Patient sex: M
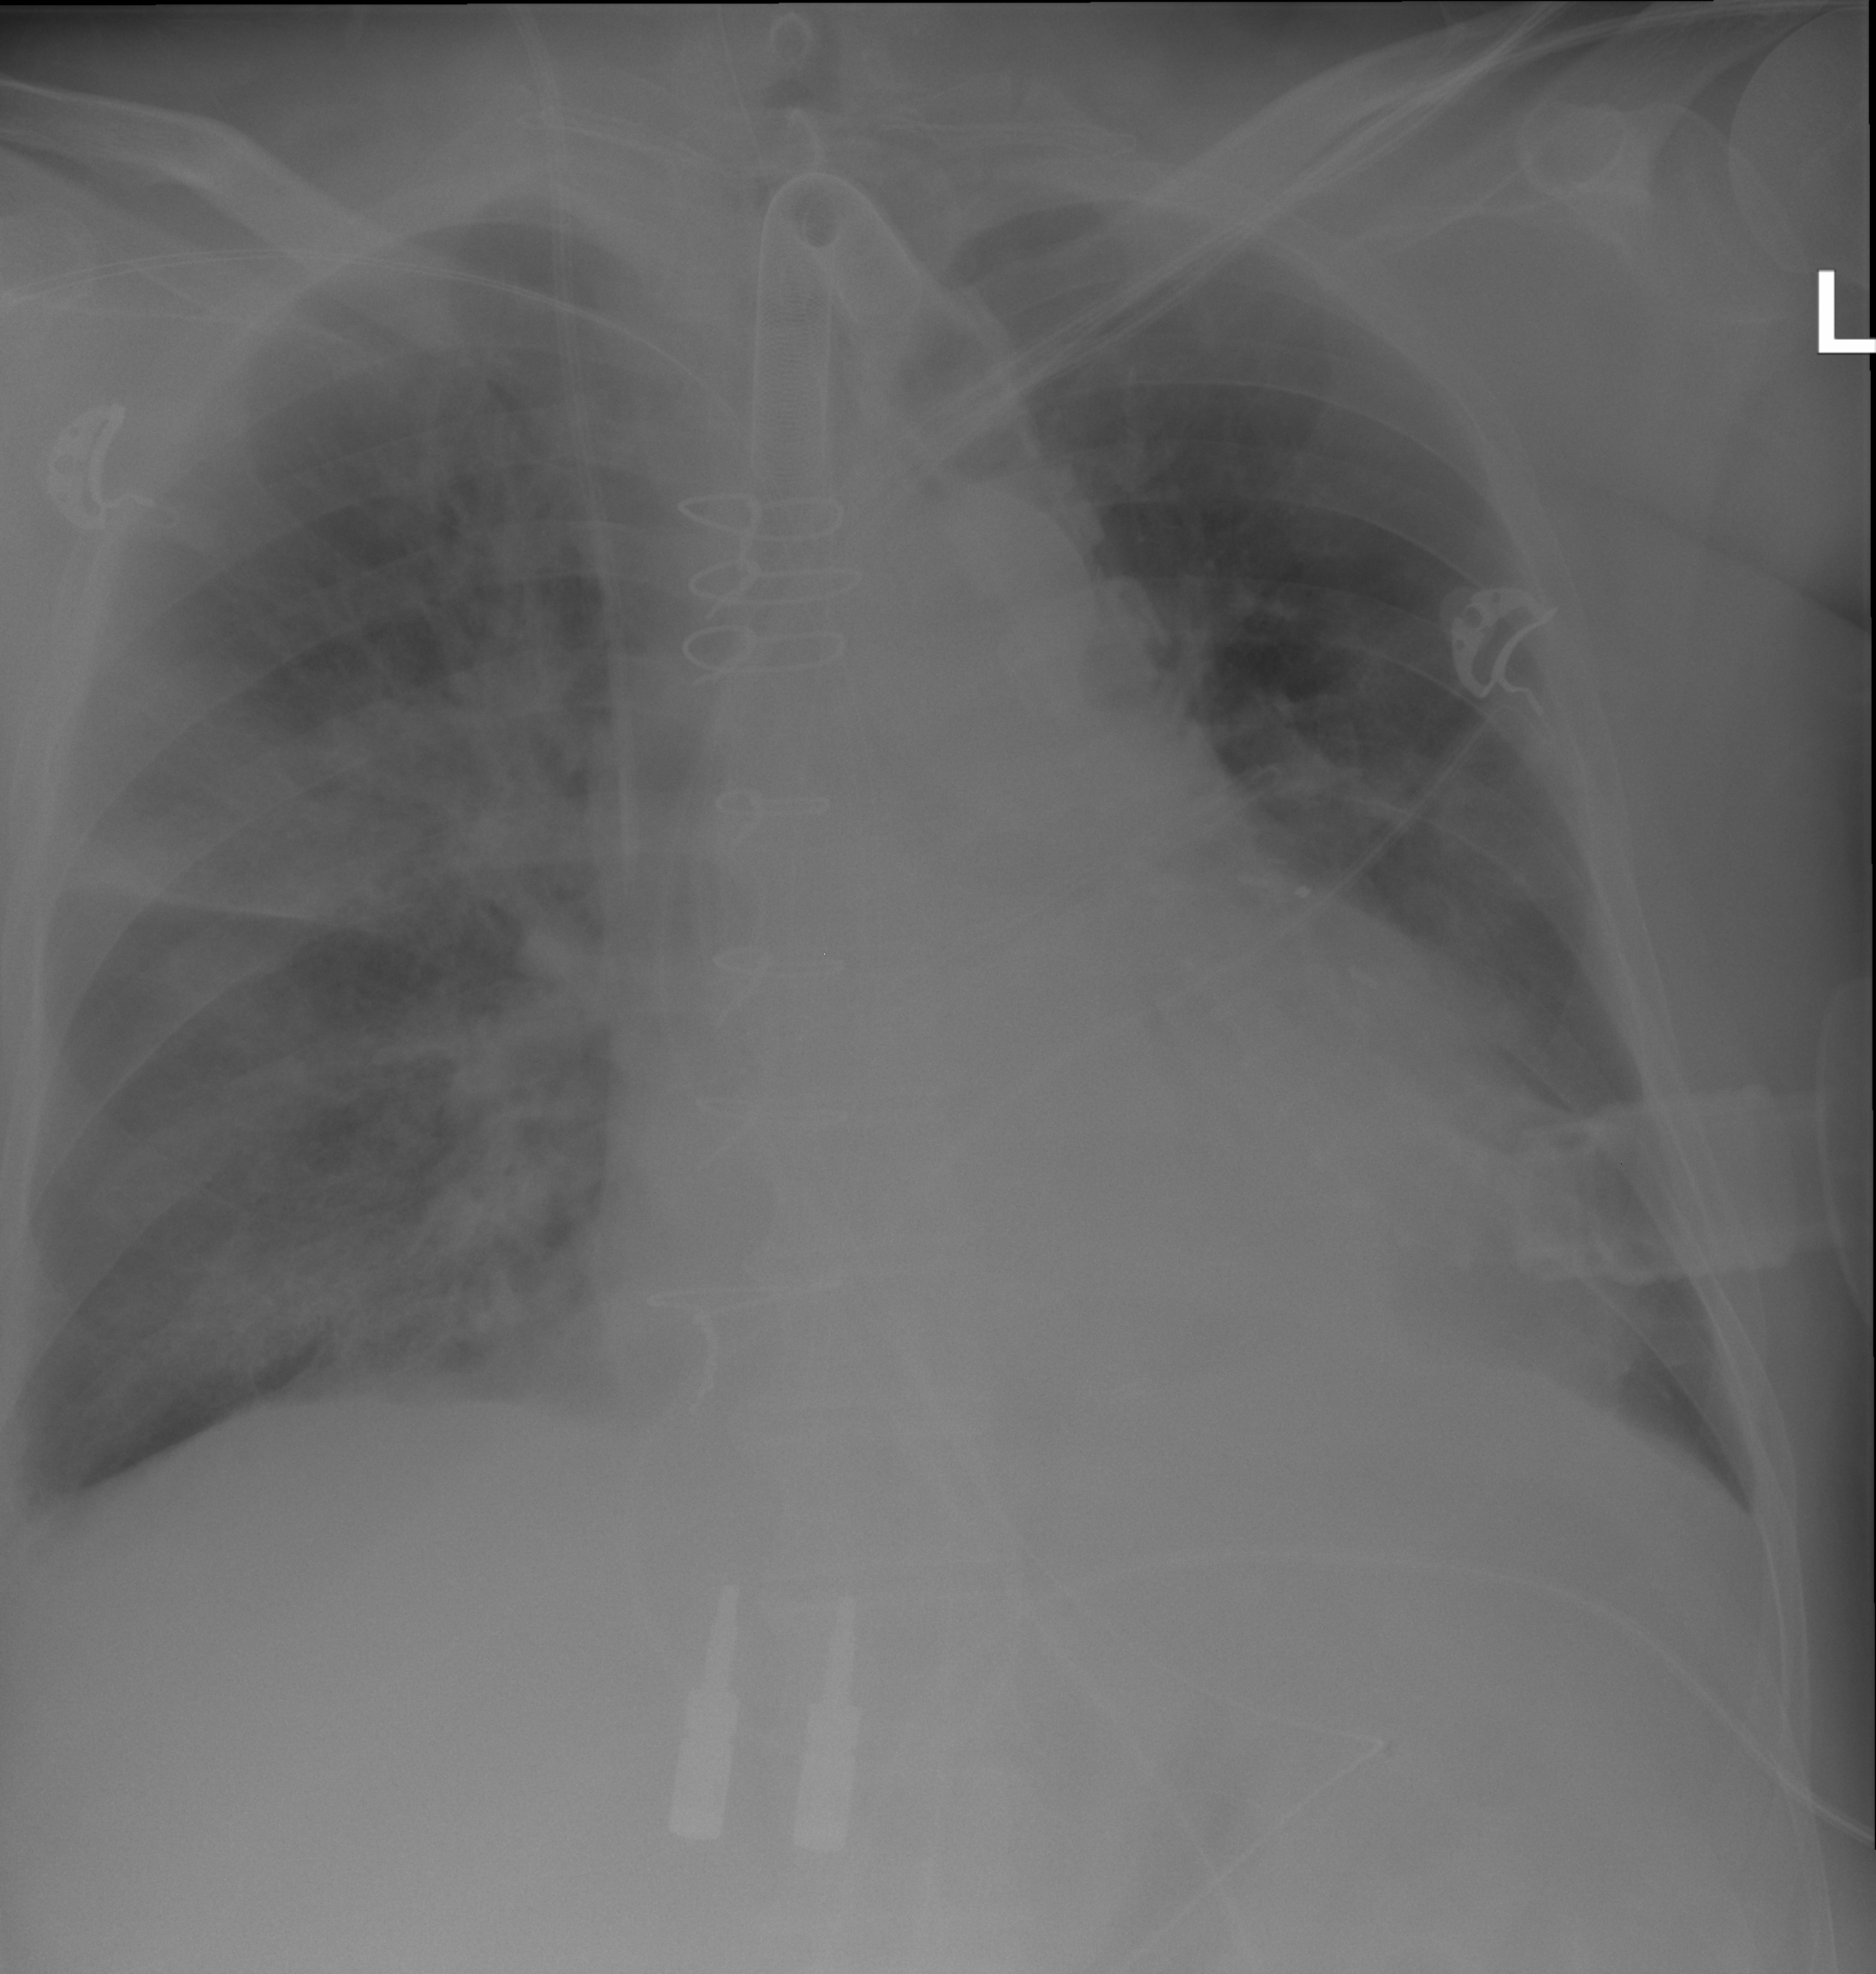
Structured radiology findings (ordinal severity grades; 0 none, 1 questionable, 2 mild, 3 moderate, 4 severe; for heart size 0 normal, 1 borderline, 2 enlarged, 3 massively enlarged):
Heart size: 2
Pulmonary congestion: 2
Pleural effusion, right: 0
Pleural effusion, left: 0
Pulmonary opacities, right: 2
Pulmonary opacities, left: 0
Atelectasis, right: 0
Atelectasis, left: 0